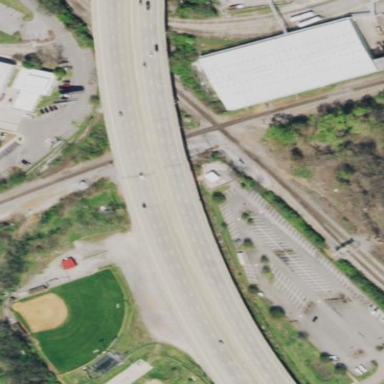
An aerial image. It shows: Man-made overpass bridge.